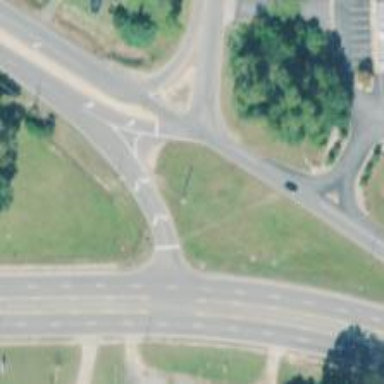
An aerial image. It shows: Road with stop sign.